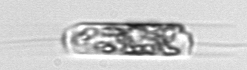
Label: Ditylum_brightwellii